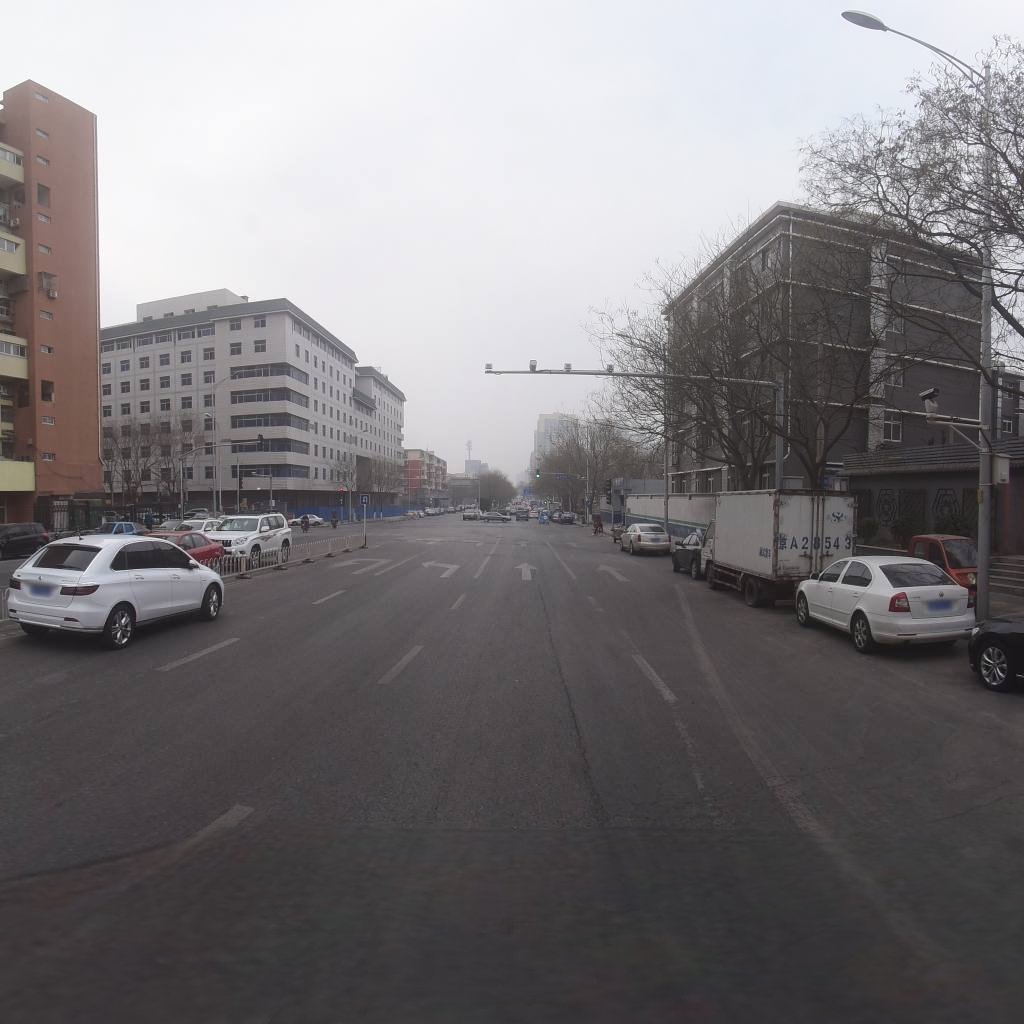
Region: Xicheng
Road damage annotations: longitudinal crack, alligator crack